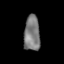
Tissue: lung
Cell type: Epithelial cells
Senescence score: 0.2282
Nuclear area (px): 557
Mean DAPI intensity: 122.327